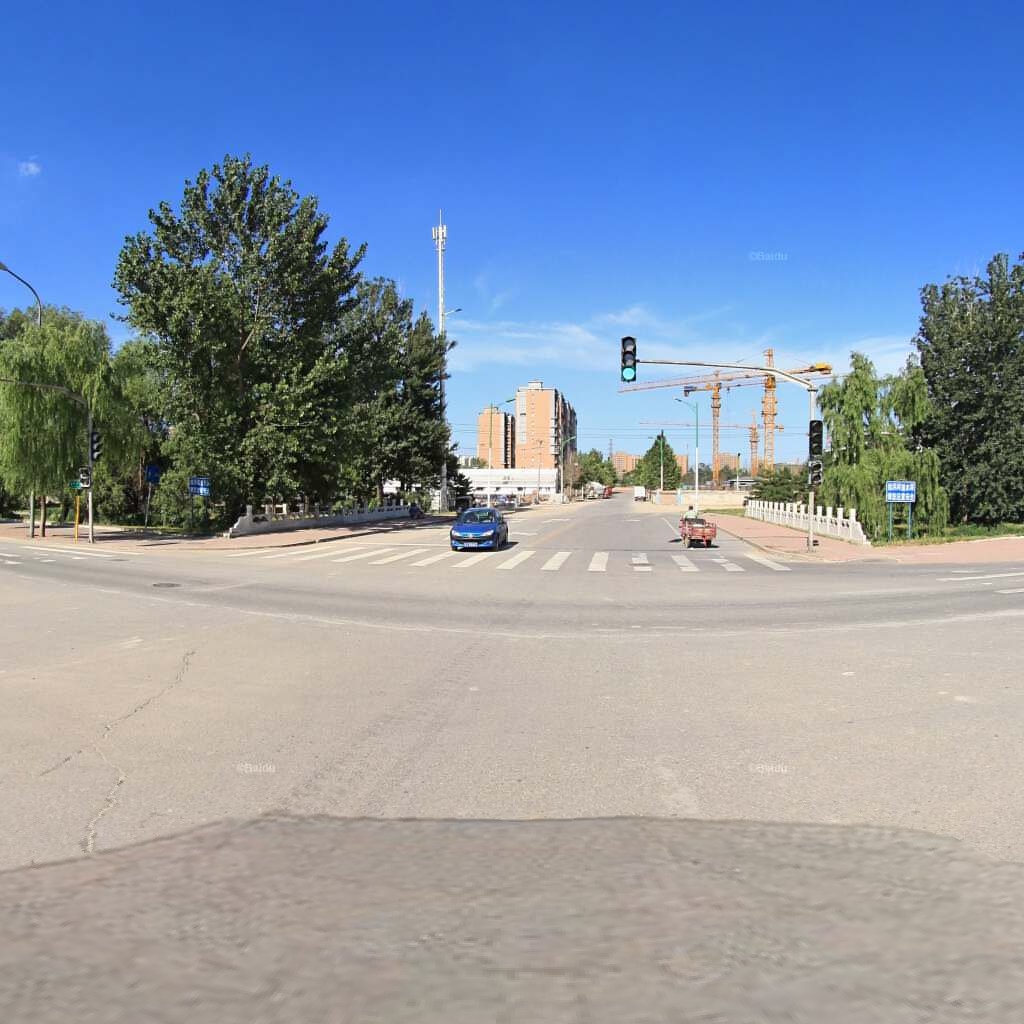
Region: Haidian
Road damage annotations: longitudinal crack, longitudinal crack, manhole cover